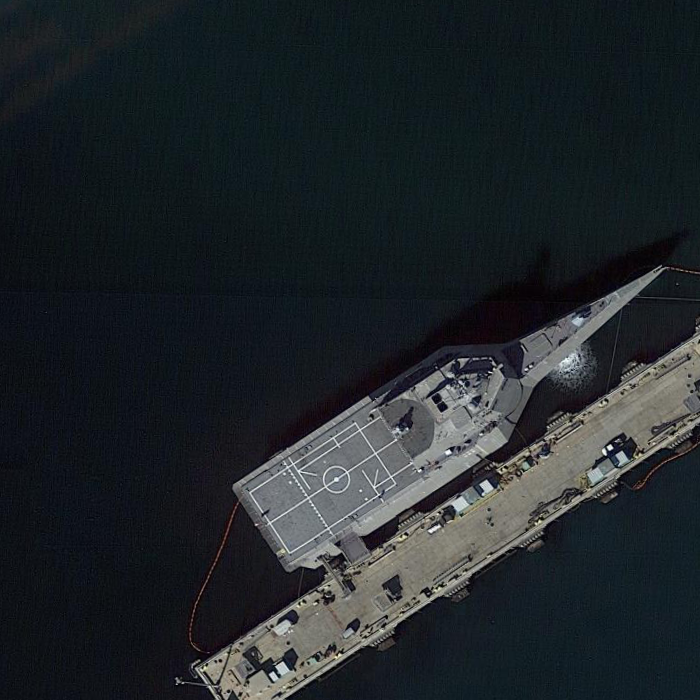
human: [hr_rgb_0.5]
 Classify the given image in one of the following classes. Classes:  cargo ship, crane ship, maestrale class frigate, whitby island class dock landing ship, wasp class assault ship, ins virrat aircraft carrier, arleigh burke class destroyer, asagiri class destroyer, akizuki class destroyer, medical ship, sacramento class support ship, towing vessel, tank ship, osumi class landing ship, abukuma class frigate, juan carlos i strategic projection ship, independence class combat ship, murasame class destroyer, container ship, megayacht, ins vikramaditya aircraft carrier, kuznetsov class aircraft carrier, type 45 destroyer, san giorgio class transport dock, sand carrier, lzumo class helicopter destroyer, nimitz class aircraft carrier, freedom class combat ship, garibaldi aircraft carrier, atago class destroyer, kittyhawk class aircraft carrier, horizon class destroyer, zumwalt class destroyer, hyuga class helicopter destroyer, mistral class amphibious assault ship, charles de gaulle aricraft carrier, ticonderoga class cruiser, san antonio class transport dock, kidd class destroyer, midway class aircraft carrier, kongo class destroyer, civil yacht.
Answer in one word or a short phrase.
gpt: Independence class combat ship